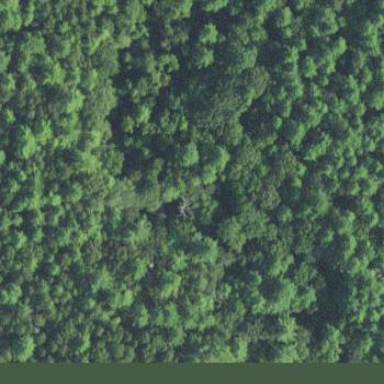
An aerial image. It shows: Mixed leaf woodland.